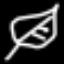
Label: leaf